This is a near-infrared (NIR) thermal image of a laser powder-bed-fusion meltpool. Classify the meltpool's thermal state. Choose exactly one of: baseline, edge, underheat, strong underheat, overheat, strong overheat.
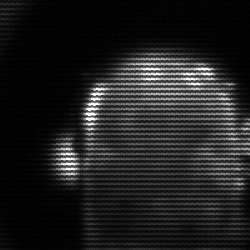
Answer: baseline